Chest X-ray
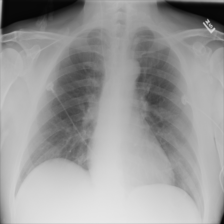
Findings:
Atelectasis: negative
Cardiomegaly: negative
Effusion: negative
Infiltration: negative
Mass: negative
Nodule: negative
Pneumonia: negative
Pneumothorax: negative
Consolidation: negative
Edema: negative
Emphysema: negative
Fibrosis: negative
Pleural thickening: negative
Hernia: negative